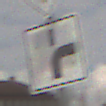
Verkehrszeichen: VerlaufVorfahrtsstrasse8
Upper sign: Vorfahrtsstrasse
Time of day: MorningAfternoon
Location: Outdoor (Suburban)
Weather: Overcast
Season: NotSpecified
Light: Natural